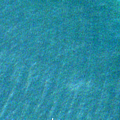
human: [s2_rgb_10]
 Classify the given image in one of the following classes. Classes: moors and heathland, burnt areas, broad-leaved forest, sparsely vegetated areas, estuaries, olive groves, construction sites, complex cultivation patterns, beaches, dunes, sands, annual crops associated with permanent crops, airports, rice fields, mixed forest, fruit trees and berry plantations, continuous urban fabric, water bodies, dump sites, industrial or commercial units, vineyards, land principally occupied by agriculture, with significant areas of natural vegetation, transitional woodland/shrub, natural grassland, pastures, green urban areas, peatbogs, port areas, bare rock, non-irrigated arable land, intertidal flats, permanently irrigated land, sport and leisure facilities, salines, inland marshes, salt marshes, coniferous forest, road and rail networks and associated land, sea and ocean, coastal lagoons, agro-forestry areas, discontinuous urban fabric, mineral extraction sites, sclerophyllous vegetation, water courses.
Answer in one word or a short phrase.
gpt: sea and ocean